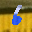
Label: 6